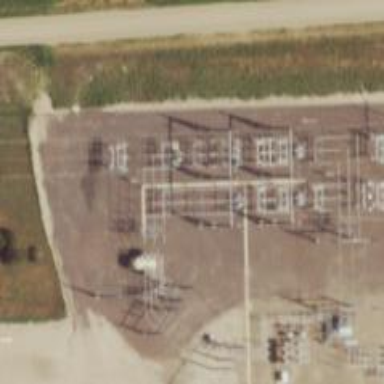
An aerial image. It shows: Switch used for power control.